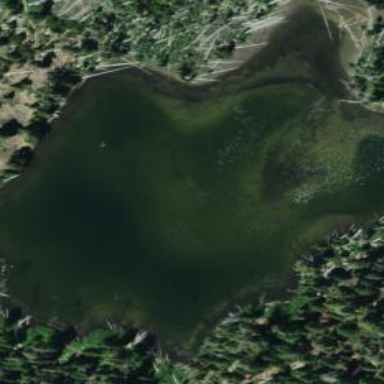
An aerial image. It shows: Serene lake.